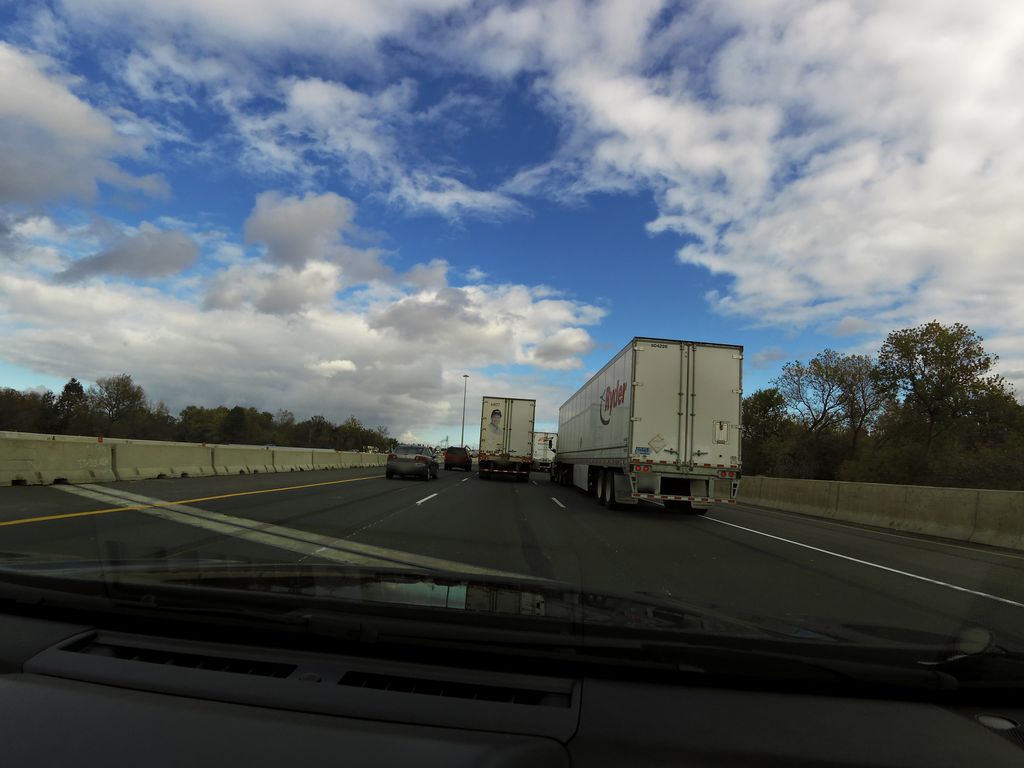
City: kitchener-waterloo